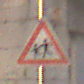
Verkehrszeichen: KinderRechts
Umgebung: Outdoor, Urban
Tageszeit: Midday
Wetter: Clear
Licht: Natural
Jahreszeit: NotSpecified
Kontrast: HighContrast